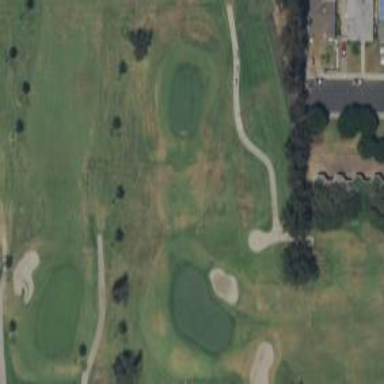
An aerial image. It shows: Path for golf carts.